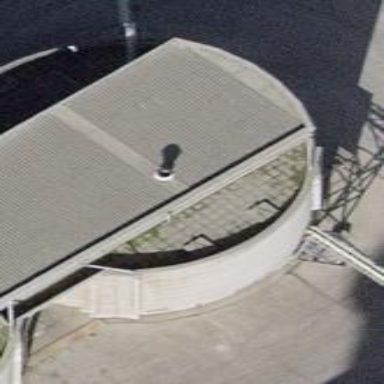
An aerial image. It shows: Industrial building.